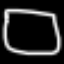
Label: square